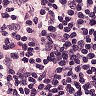
Metastatic tissue present: no